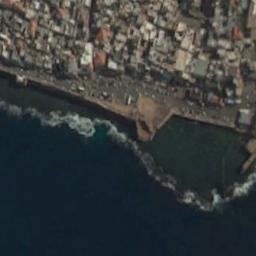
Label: beach